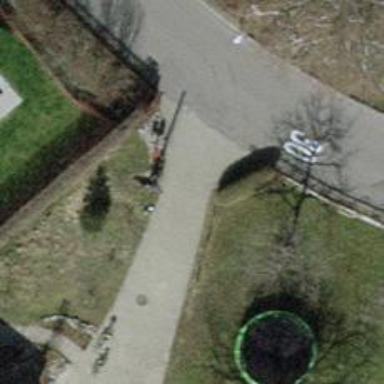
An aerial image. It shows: Lift gate barrier.